Question: I still didn't a solution how to do that in XML. I want to center a textview over a imagebutton that are on a tablerow.
This is how should be:

My code:
'''
<TableLayout xmlns:android="http://schemas.android.com/apk/res/android"
android:id="@+id/tableLayout1"
android:layout_width="fill_parent"
android:layout_height="fill_parent"
android:stretchColumns="1"
android:layout_below="@+id/button"
android:layout_marginTop="85dp">
<TableRow
android:id="@+id/tableRow1"
android:layout_width="fill_parent"
android:layout_height="fill_parent"
android:paddingBottom="30dip" >
<ImageButton
android:layout_width="wrap_content"
android:layout_height="wrap_content"
android:background="@null"
android:id="@+id/imageButton5"
android:src="@drawable/options_460"
android:layout_span="3"
android:layout_gravity="left"/>
</TableRow>
<TableRow
android:id="@+id/tableRow2"
android:layout_width="fill_parent"
android:layout_height="fill_parent"
android:gravity="center_horizontal"
android:padding="0dip" >
<ImageButton
android:layout_height="wrap_content"
android:background="@null"
android:id="@+id/a"
android:src="@drawable/buttonsh"
android:layout_weight="1"
android:onClick="rasp"
android:tag="a"
android:layout_gravity="right"
/>
<ImageButton
android:layout_height="wrap_content"
android:background="@null"
android:id="@+id/b"
android:src="@drawable/buttonsh"
android:layout_weight="1"
android:onClick="rasp"
android:tag="b"
android:layout_gravity="left"/>
</TableRow>
............................................
</TableLayout>
'''
Is there any way to do that? Any suggestion would be welcomed.
Thank you for reading.
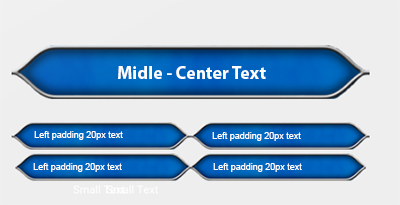
Answer: First thing is that there is no need to take the table view, we have the easy alternative for it, you should try like below... here you have to just set a background 9.pach in your button and take appropriate id for the related component and you will bit your task. good luck
'''
<?xml version="1.0" encoding="utf-8"?>
<LinearLayout xmlns:android="http://schemas.android.com/apk/res/android"
android:layout_width="match_parent"
android:layout_height="match_parent"
android:orientation="vertical" >
<TextView
android:layout_width="fill_parent"
android:layout_height="wrap_content"
android:background="@android:color/darker_gray"
android:gravity="center"
android:paddingBottom="20dp"
android:paddingTop="20dp"
android:text="Middle center text" />
<LinearLayout
android:layout_width="fill_parent"
android:layout_height="wrap_content"
android:weightSum="2" >
<Button
android:layout_width="0dp"
android:layout_height="wrap_content"
android:layout_weight="1"
android:gravity="center"
android:text="left upper" />
<Button
android:layout_width="0dp"
android:layout_height="wrap_content"
android:layout_weight="1"
android:gravity="center"
android:text="right upper" />
</LinearLayout>
<LinearLayout
android:layout_width="fill_parent"
android:layout_height="wrap_content"
android:weightSum="2" >
<Button
android:layout_width="0dp"
android:layout_height="wrap_content"
android:layout_weight="1"
android:gravity="center"
android:text="left bottom" />
<Button
android:layout_width="0dp"
android:layout_height="wrap_content"
android:layout_weight="1"
android:gravity="center"
android:text="right bottom" />
</LinearLayout>
</LinearLayout>
'''